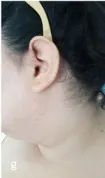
Psoriatic and HS lesions of patient 1. (
f-
j) Psoriatic and HS lesions of first patient after treatment with certolizumab pegol.
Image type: medical_photograph (other_medical_photograph)